Question: I would like to know what is this little icon called? And how to set the icon for that? Thanks.
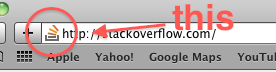
Answer: View source on SO, and you will see this 'link' element:
'''
<link rel="shortcut icon" href="http://cdn.sstatic.net/stackoverflow/img/favicon.ico">
'''